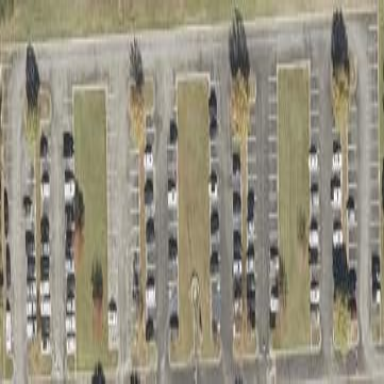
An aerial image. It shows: Parking area.